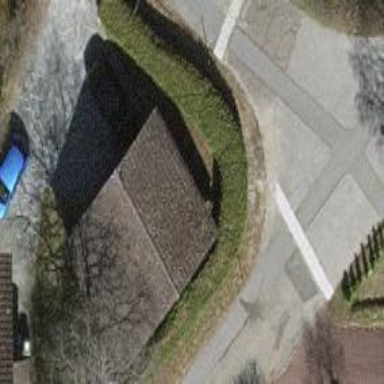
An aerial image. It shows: Gabled roof garage.